Interaction volume radius: 5 \u00c5
Interaction volume height: 30 \u00c5
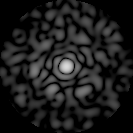
Disorder parameter: 0.7984